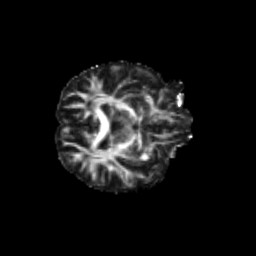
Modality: FA
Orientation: axial
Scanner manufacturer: siemens
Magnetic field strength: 3 T
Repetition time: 9.2 s
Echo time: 0.084 s